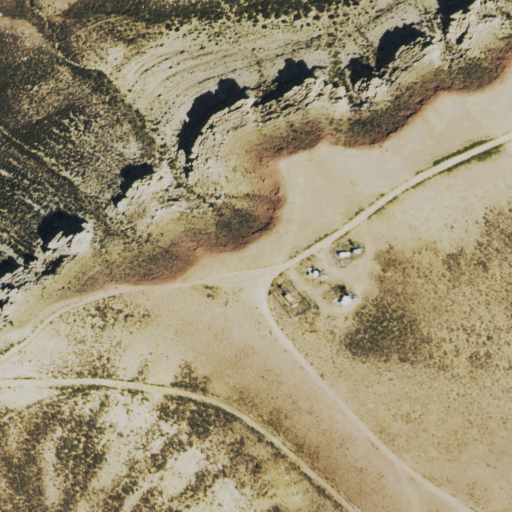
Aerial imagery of mountain in Colorado named Lookout Mountain containing shrub, grassland, and open development